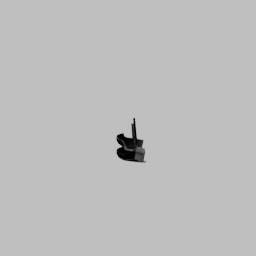
Label: mechanical